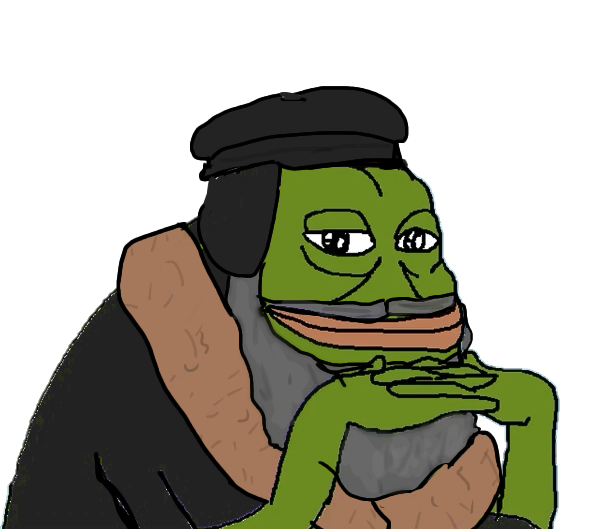
Label: 5_Pepe